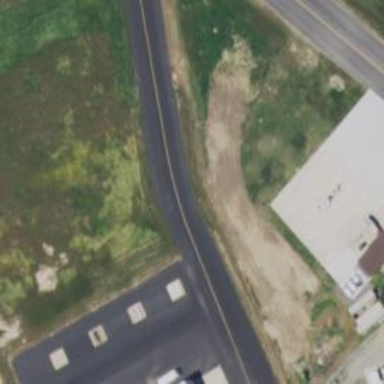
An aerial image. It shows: Image of taxiway at airport.